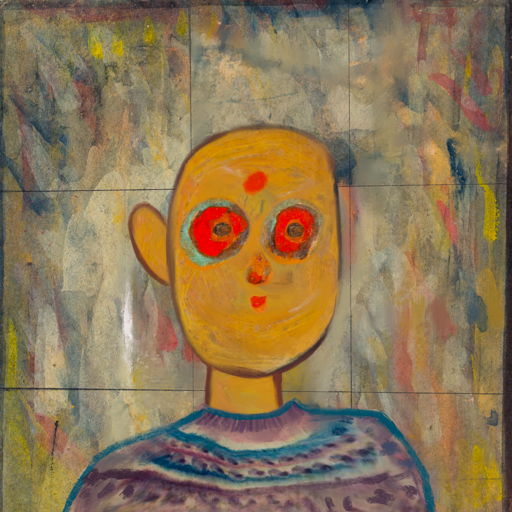
Background: GypsyMother, Head And Neck Front: After_Raid, Face Front: Sisters, Bust: HillGirl, Hair Front: Blank, Head Accessory: Blank, Second Necklace: Blank, Necklace: Blank, Baby: Blank